Question: Quick question here, I am not a huge fan of typing always in and I wanted to know if I could define a version.
When I try to define it in the header file as:
'''
#define null NULL;
'''
it allows this line to be compiled but if I try and call anywhere in my code I get a syntax error.
For example, if I write:
'''
if(root == null){ /* Code here */}
'''
Eclipse tells me that this is a syntax error and if I try and build my project I get this error:

Is a special case in which I would not be allowed to do this or am I doing something incorrect?
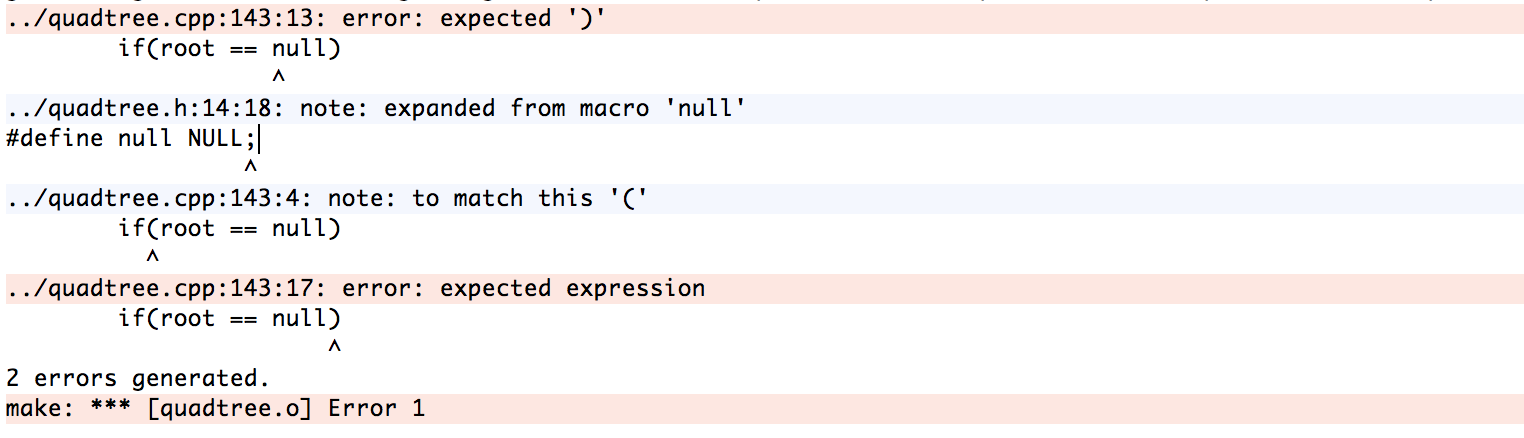
Answer: If you are using a C++11 compiler, use 'nullptr' and don't bother with the '#define'.
If you must use the '#define', remove the ';' from the line.
'''
#define null NULL
'''